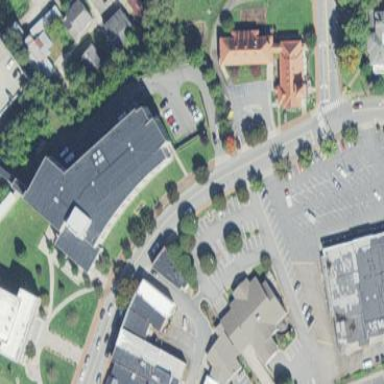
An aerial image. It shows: Courthouse building.